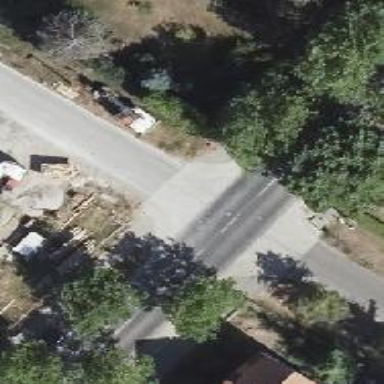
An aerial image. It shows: Unmarked road crossing.